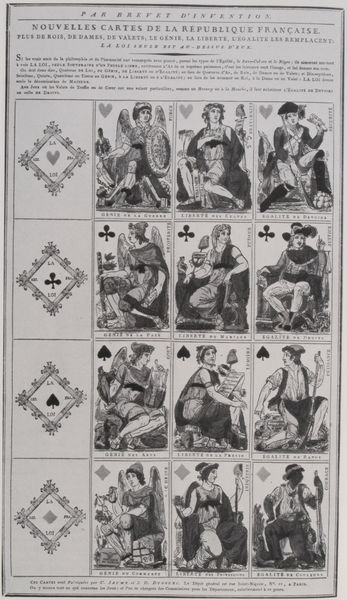
Titel: Neue Spielkarten der französischen Republik
Künstler: U. Jaume
Standort: Paris
Institution: Bibliothèque Nationale.
Schlagwörter: flügel, gott, mann, umhang, weiß, frauen, menschen, sitzen, damen, frankreich, frau, grau, kopfbedeckungen, männer, schwarz, zeichnung, dame, rot, karo, rahmen, drei, blatt, bauern, engel, schrift, bilder, farben, farbe, formen, grafik, graphik, schriftzug, rand, figuren, französisch, könig, karikatur, karten, kartenspiel, spielen, deutsch, bauer, rechtecke, spiel, vier, neger, schild, buch, kreuz, ideal, druck, druckgraphik, radierung, stich, seite, humor, illustration, revolution, text, waffen, buchstaben, beschriftung, tron, entwurf, göttin, gestalten, buchseite, herzen, quadrate, raute, karte, handwerk, mittelalter, herz, harfe, symbolik, vorlage, kupferstich, zwölf, beschreibung, zepter, bube, symbole, nation, set, erklärung, pick, piek, pik, pikdame, spielkarte, kreuzdame, skat, spielkarten, ass, herzdame, gestaltung, anleitung, karree, buchmalerei, eichel, satz, flüge, zeitgeist, schippe, cartes, nouvelle, spielfarben, europäisch, schell, altenburg, französichekarten, französisches, ganzkörperabbildung, herzdamen, karodame, karodamen, kreuzdamen, pikdamen, spielblatt, spielfarbe, vordruck, delder, as, französisches blatt, nouvelles, nouvelle cartes